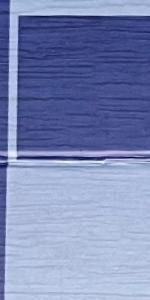
Label: Empty